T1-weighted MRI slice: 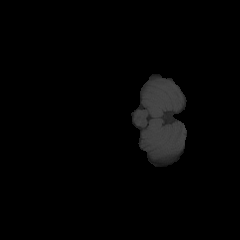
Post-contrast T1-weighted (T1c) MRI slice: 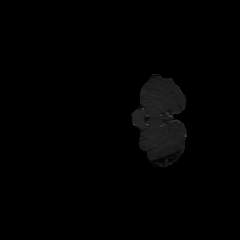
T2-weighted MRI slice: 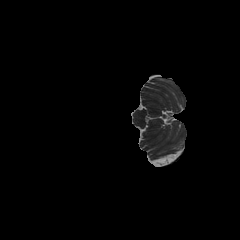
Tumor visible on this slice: no